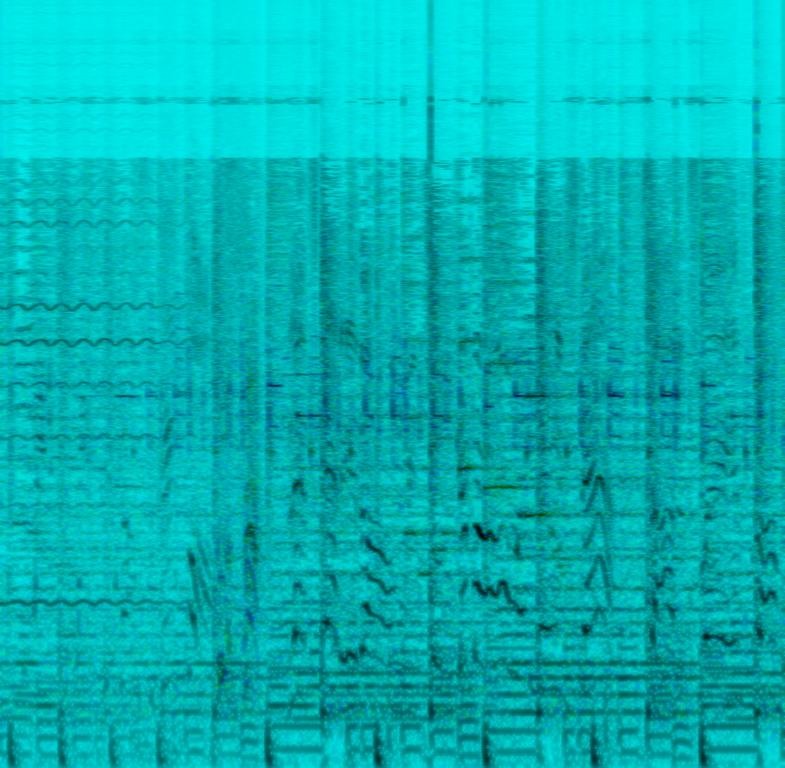
A male voice is singing a melody in the midrange sounding like having fun while doing so. Backing vocals are shouting at the end of his phrase. In the background you can hear the instruments playing funky melodies; rhythms and grooves. What stands out is a flute playing a flute melody sounding like a traditional chinese melody and digital strings are playing in the midrange. This song may be playing celebrating graduation with costumes.